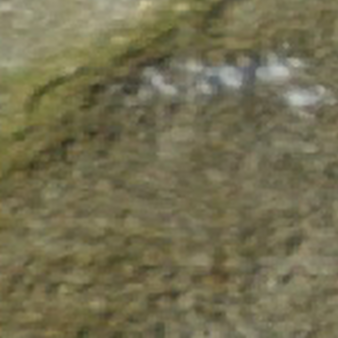
Label: other